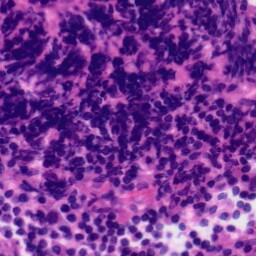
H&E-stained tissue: Tonsil